Question: I am using Bootstrap login template and I want to change the bottom line color of 'model-header' and align this line on left and right border.
'''
<div id="login-ar" class="container" aria-hidden="true">
<div class="modal-header">
<h1 class="text-center" id="login-tit">Login</h1>
</div>
<div class="modal-body">
<form role="form">
<div class="form-group">
<input type="email" class="form-control" id="email" placeholder="Enter email">
</div>
<div class="form-group">
<input type="password" class="form-control" id="pwd" placeholder="Enter password">
</div>
<div class="checkbox">
<label><input type="checkbox"> Remember me</label>
</div>
</form>
</div>
<div class="modal-footer">
<button class="btn btn-link">Forgot password?</button>
<button class="btn btnExtra btn-large btn-primary">Login</button>
</div>
</div>
'''

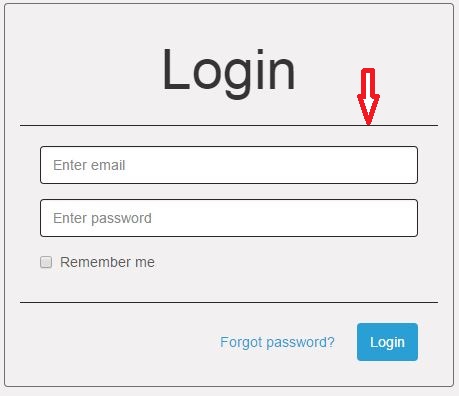
Answer: , both classes 'modal-footer' and 'modal-header' use
'border-top: 1px solid #e5e5e5;' for the footer and 'border-bottom: 1px solid #e5e5e5;' for the header.
You could override these by adding the two classes below the Bootstrap css.
Both the header and footer are full width. and therefore wider than your inner content.
You could remove these border lines and add a color background to the header and footer as a way to change how this looks.
Or if you still want these lines hide the border top and bottom lines and add '<hr class="yourcolor">' into your content.
That may be a way to do what you want here.
Here are the Bootstrap classes for you to use to override the main Bootstrap css.
'''
.modal-header {
min-height: 16.42857143px;
padding: 15px;
border-bottom: 1px solid #e5e5e5;
}
.modal-footer {
padding: 15px;
text-align: right;
border-top: 1px solid #e5e5e5;
}
'''
If you wanted to just change the 'modal-header' color and width 'border-bottom' you would need to use this...
I color the header background 'aqua' just to show the header overall width.
'''
.modal-header {
min-height: 16.42857143px;
padding: 15px;
border-bottom: 3px solid #ff0000;
margin-left: 15px;
margin-right: 15px;
background-color: aqua;
}
'''
But it would look like this...